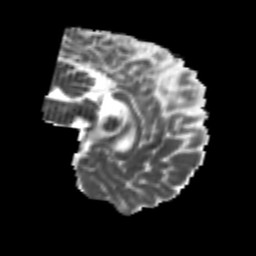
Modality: MD
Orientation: sagittal
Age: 20
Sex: male
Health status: healthy
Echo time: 0.074 s